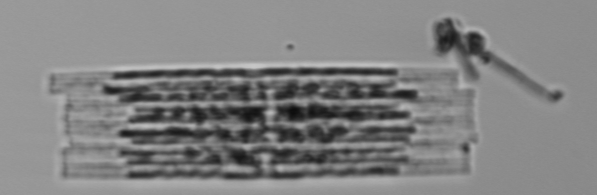
Label: Bacillaria